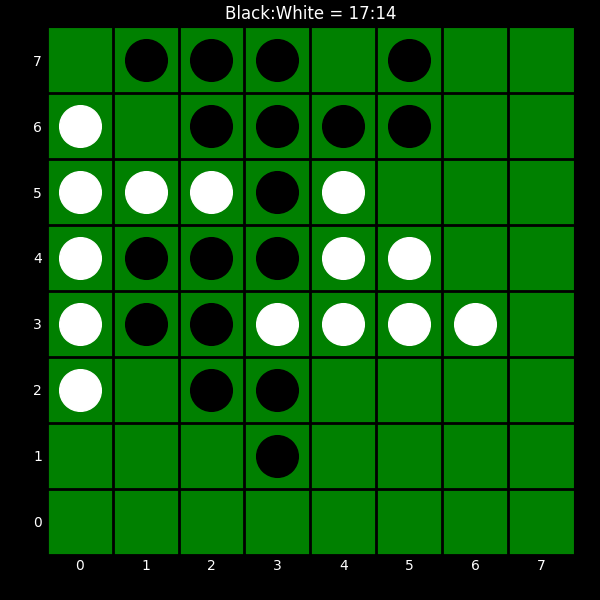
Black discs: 17
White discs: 14